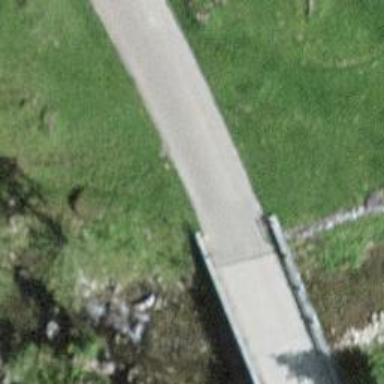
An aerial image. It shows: Bridge on unclassified asphalt road with top-grade track type.